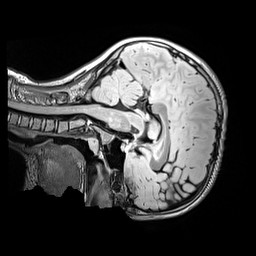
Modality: FLAIR
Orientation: sagittal
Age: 11
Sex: female
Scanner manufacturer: siemens
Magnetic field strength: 3 T
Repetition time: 5 s
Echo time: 0.388 s